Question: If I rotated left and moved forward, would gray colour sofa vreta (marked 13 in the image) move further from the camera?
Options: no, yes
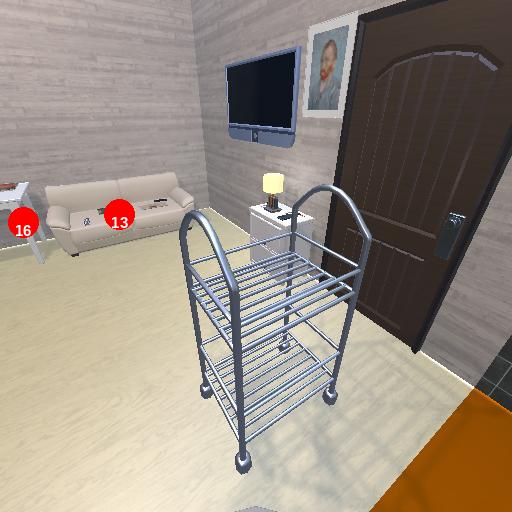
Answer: no